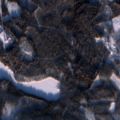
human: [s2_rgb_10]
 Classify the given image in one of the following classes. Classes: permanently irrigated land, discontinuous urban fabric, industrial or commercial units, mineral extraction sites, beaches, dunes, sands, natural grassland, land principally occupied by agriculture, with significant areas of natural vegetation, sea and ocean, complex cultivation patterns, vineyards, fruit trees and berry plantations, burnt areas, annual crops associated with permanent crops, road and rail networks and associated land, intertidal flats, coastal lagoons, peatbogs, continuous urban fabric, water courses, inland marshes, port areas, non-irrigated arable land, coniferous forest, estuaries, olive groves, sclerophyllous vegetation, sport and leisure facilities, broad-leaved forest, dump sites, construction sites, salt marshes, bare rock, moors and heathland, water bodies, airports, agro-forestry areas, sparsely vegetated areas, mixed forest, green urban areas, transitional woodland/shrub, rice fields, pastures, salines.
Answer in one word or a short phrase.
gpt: land principally occupied by agriculture, with significant areas of natural vegetation, coniferous forest, mixed forest, water bodies